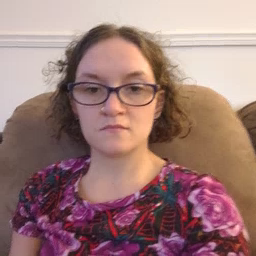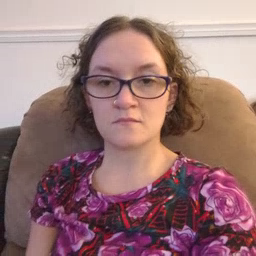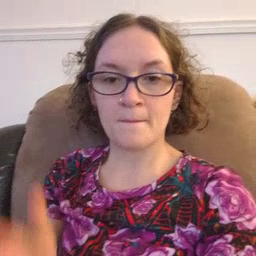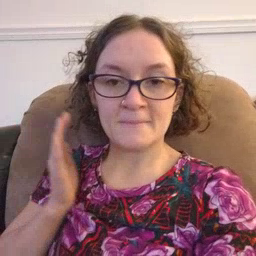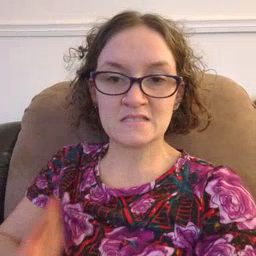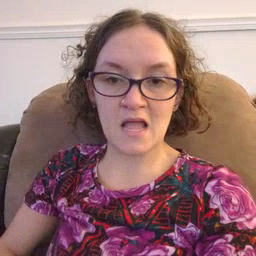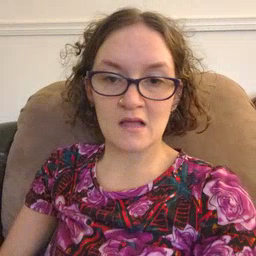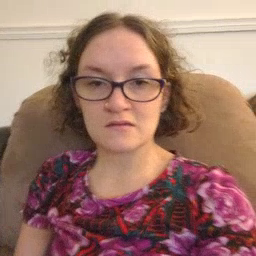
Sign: beside